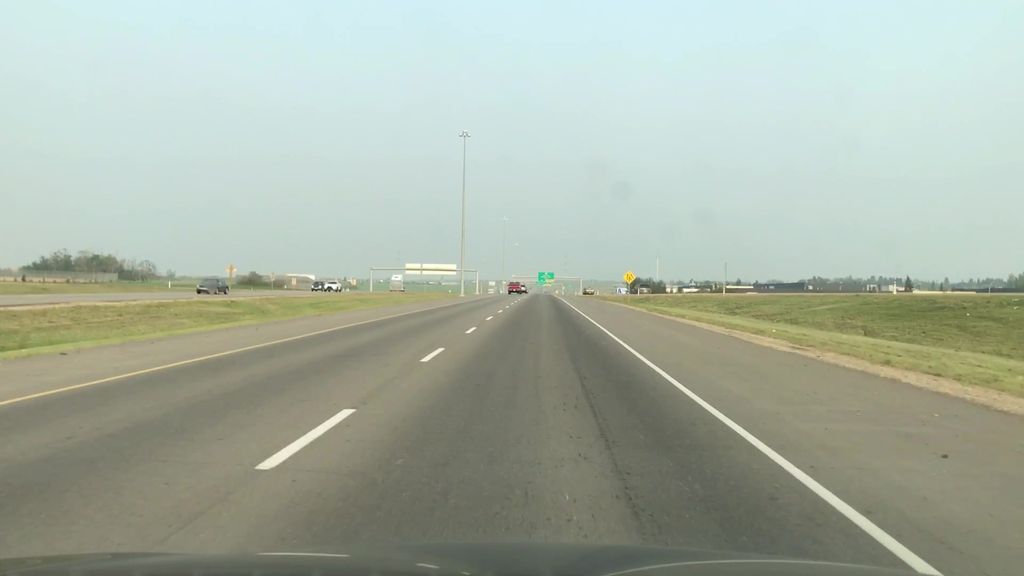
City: edmonton